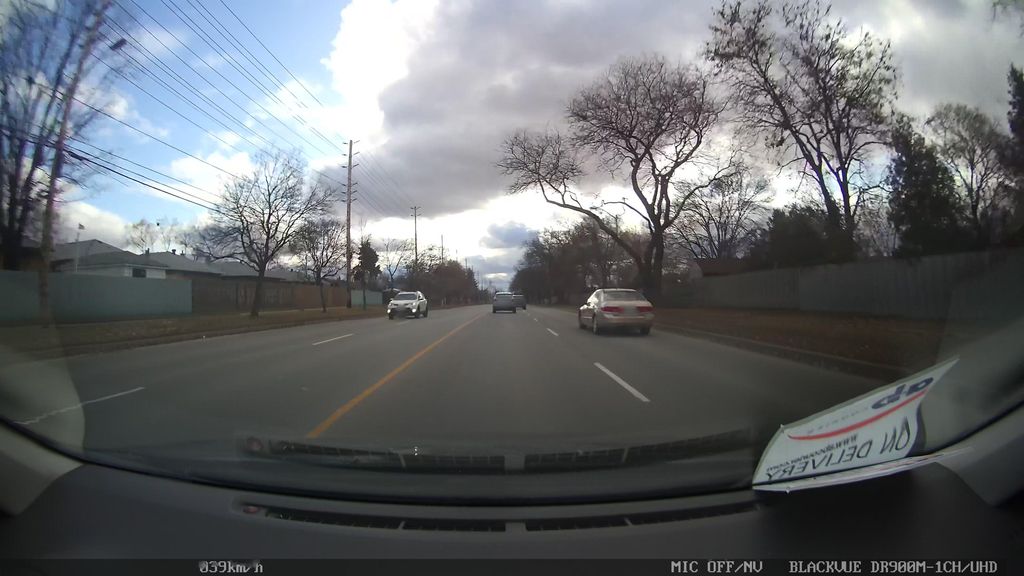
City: toronto